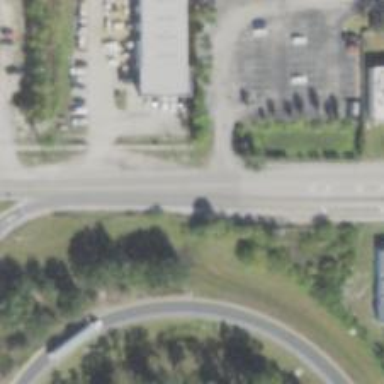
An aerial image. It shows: Asphalt road with primary designation. There is sidewalk on the left side.